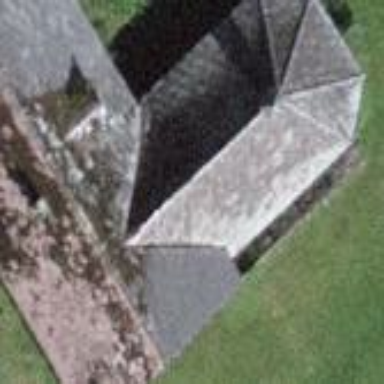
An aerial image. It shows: Chapel building.